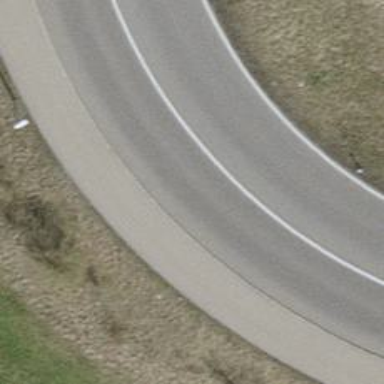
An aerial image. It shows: Unclassified road with asphalt surface.